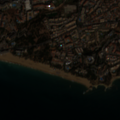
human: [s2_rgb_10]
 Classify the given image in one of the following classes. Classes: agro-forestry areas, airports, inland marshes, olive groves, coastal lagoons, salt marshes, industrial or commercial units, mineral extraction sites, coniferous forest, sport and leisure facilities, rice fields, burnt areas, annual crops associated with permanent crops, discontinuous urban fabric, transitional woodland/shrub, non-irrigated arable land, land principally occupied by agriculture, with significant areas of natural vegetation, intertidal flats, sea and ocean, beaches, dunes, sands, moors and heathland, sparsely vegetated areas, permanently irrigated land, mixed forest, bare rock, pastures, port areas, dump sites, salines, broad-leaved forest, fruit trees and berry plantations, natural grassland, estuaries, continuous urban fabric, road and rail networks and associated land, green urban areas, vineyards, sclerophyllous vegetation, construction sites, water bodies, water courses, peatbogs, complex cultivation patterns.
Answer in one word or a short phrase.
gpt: continuous urban fabric, discontinuous urban fabric, sea and ocean